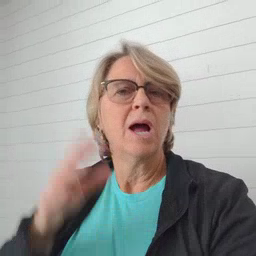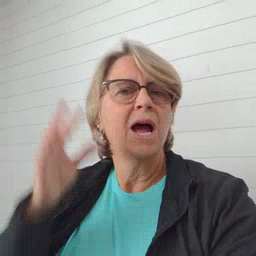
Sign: dog